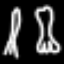
Label: fork